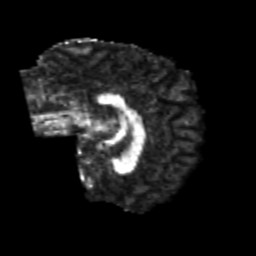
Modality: FA
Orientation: sagittal
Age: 24
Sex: female
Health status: healthy
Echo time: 0.074 s